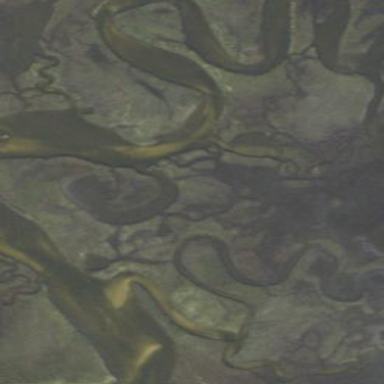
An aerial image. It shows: Tidalflat wetland.